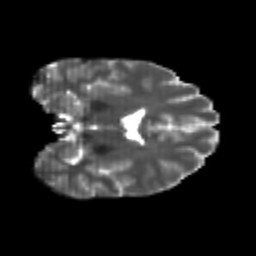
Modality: T2w
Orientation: coronal
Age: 22
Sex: male
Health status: healthy
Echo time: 0.074 s